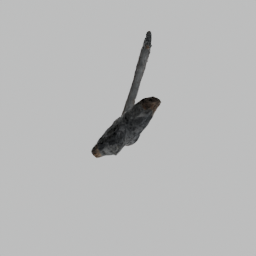
Label: nature